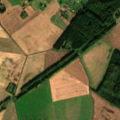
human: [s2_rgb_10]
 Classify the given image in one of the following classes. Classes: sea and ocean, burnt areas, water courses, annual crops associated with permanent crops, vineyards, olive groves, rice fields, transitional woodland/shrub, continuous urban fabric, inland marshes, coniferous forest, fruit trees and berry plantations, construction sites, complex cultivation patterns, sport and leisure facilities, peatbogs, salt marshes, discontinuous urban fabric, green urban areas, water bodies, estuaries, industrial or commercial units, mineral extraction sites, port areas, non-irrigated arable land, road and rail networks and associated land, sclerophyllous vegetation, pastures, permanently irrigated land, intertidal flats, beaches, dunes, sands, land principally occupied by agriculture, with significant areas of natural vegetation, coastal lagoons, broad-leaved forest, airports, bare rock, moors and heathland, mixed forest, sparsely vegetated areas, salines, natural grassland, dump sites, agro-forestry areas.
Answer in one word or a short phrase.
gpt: discontinuous urban fabric, non-irrigated arable land, complex cultivation patterns, land principally occupied by agriculture, with significant areas of natural vegetation